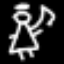
Label: angel